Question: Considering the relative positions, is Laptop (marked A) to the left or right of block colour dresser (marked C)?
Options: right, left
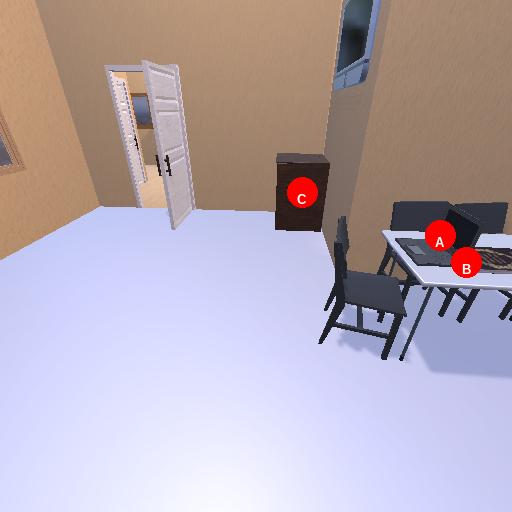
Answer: right